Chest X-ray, AP view. Patient: 53 years old, sex F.
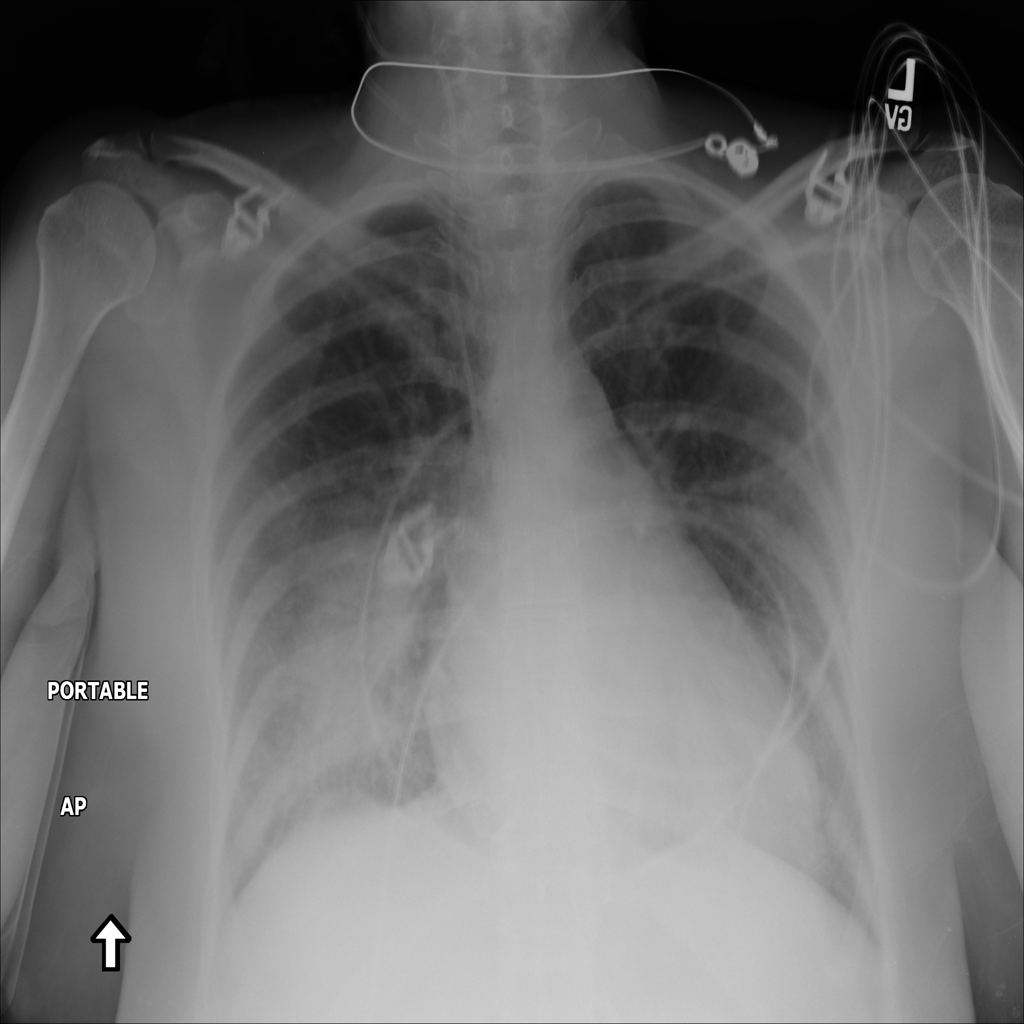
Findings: Infiltration